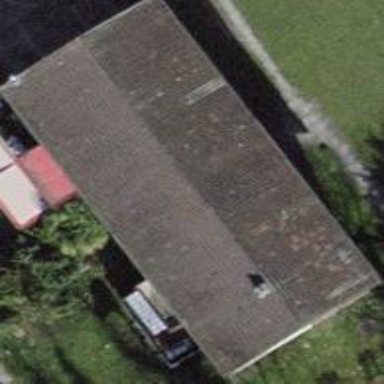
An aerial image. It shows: Building with tile roof.